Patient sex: M
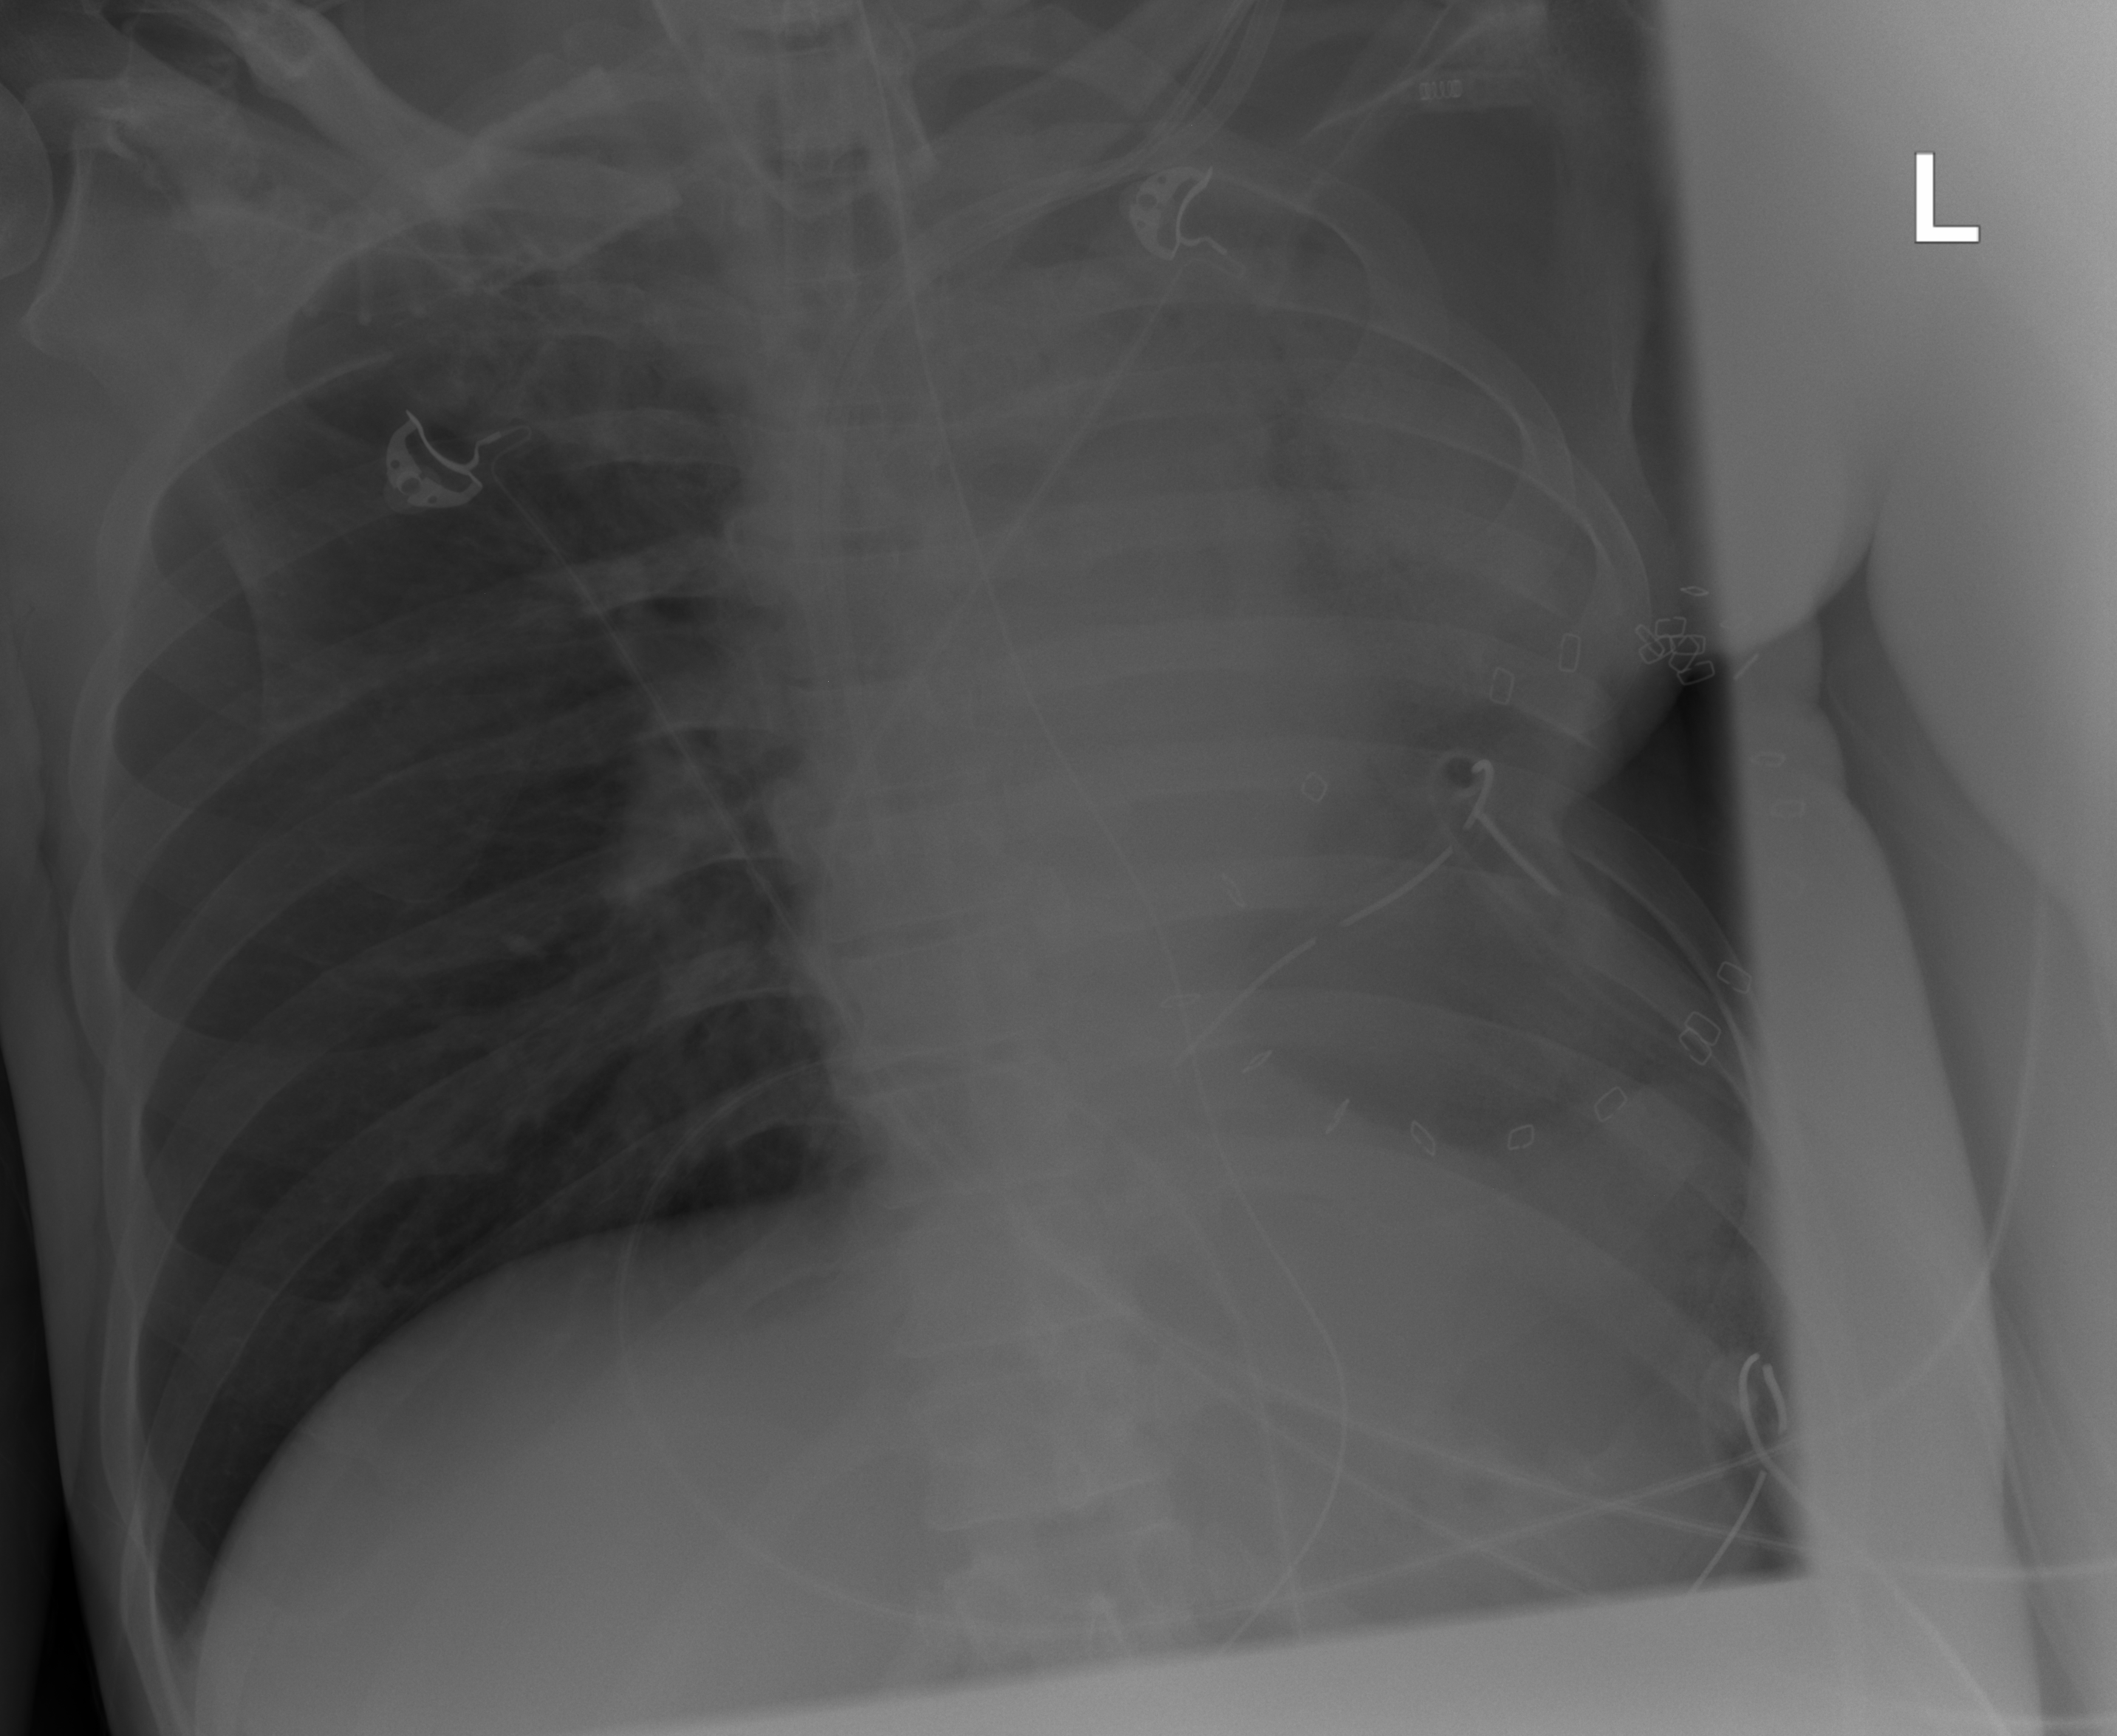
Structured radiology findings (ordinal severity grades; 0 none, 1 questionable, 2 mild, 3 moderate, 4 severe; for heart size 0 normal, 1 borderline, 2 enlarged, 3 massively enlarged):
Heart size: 2
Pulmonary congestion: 3
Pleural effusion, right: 3
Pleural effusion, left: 0
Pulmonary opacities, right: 3
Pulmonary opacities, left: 2
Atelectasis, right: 3
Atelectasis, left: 2